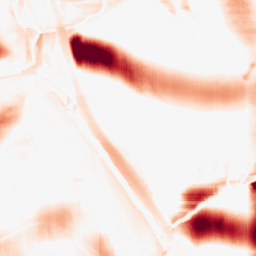
Category: morphological
Decomposition family: morphological_square
Decomposition parameters: operation: opening
size: 50
Upsampling method: quartic
Upsampling parameters: scale: 2
Upsampling scale: 2